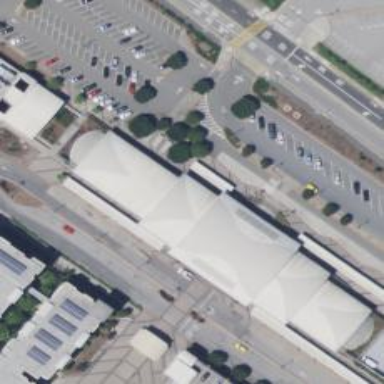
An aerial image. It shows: Separate sidewalk next to busway.